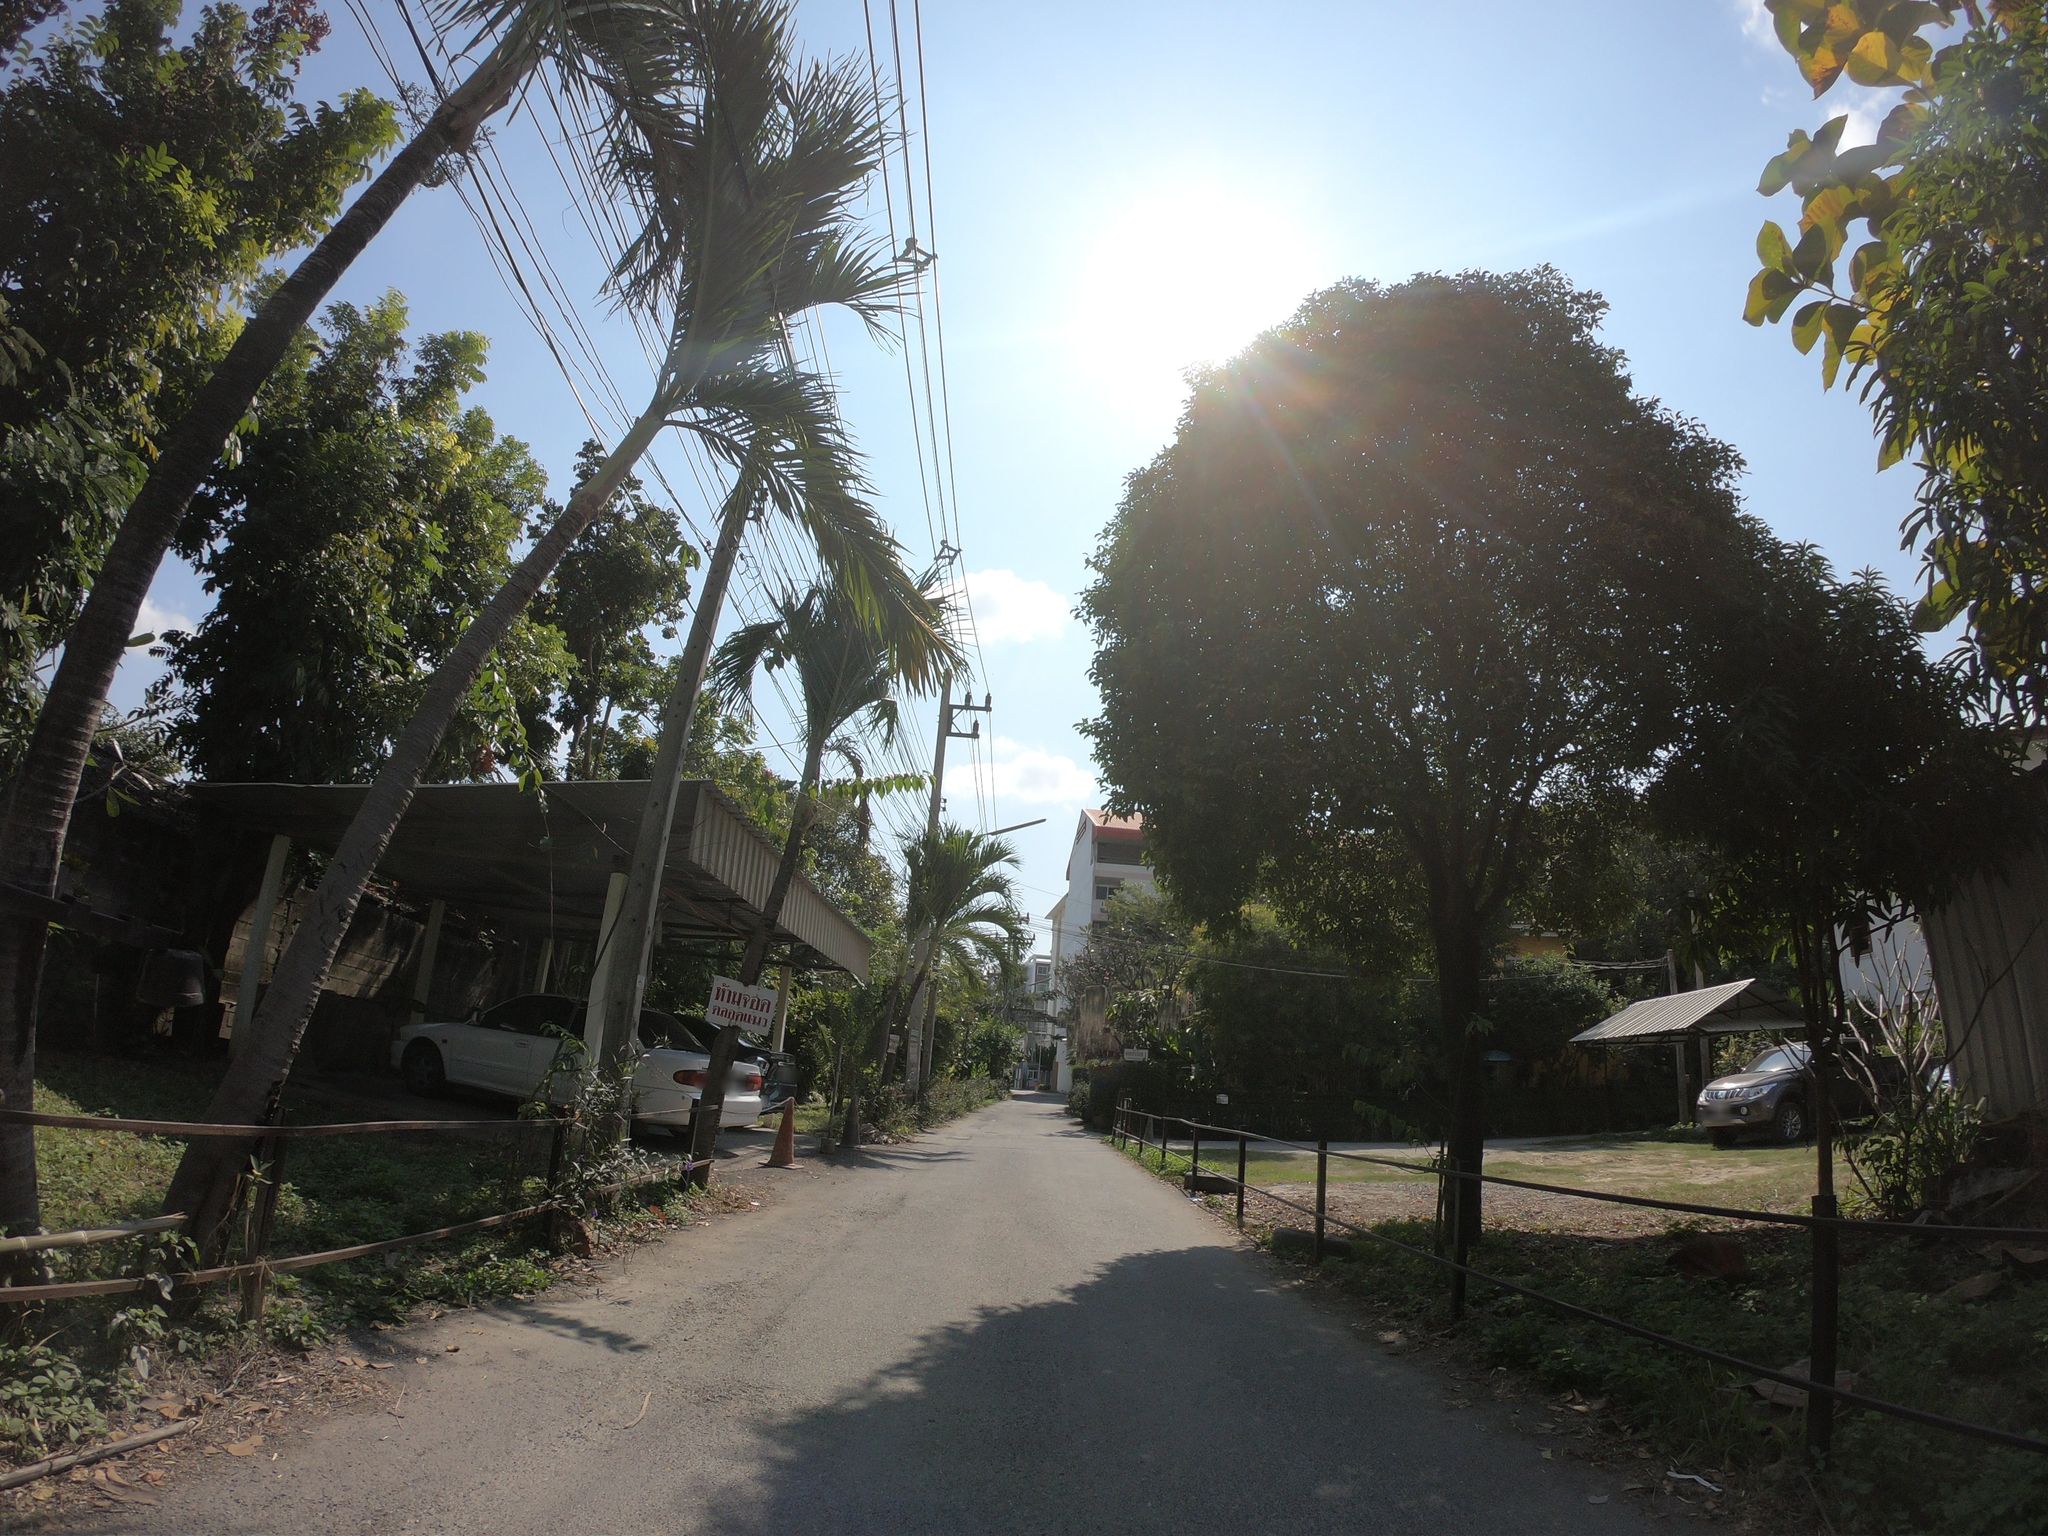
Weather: clear
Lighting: day
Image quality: good
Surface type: walking surface
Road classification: residential
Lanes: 1
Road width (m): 3
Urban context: semi-dense urban cluster
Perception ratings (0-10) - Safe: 2.18, Lively: 3.86, Beautiful: 6.61, Boring: 5.79, Depressing: 2.85, Wealthy: 1.73